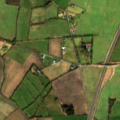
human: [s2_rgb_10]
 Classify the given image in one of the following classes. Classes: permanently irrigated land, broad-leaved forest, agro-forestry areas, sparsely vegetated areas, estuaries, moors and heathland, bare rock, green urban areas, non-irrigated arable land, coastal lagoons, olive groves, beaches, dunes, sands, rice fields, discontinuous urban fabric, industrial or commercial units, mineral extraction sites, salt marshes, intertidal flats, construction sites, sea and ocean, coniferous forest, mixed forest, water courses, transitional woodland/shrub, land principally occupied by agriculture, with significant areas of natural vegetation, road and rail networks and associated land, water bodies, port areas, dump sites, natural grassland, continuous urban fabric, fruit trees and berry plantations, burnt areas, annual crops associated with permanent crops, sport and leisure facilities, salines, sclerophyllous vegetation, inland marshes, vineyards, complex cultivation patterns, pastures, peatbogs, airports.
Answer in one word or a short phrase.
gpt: non-irrigated arable land, pastures